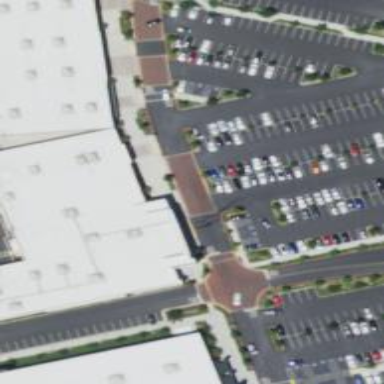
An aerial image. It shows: Retail building.